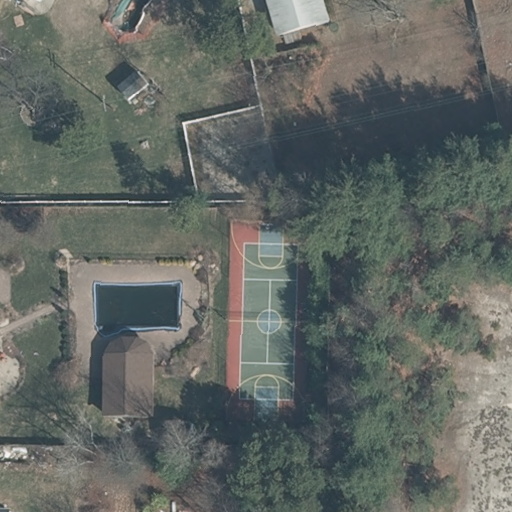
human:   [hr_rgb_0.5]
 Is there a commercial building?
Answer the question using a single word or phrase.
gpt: no

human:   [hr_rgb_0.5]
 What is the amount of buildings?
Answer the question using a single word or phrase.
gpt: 4

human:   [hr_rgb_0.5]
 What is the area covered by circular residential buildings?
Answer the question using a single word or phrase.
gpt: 0m2

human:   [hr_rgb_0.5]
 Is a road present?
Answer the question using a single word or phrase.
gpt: no

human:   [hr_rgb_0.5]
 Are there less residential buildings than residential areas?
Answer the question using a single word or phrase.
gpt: no

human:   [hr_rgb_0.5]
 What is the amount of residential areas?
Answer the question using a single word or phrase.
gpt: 1

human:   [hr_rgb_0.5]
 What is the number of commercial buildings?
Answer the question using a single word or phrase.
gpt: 0

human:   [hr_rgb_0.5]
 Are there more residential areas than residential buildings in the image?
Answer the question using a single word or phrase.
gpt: no

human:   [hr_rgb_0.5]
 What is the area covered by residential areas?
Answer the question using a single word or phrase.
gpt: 9196m2

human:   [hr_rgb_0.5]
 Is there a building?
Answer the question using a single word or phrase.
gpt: yes

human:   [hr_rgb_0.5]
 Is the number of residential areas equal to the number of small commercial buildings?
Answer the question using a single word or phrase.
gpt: no

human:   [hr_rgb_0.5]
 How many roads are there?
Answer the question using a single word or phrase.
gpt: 0

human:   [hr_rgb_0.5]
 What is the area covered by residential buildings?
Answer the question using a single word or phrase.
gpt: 361m2

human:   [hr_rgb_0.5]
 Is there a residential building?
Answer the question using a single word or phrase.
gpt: yes

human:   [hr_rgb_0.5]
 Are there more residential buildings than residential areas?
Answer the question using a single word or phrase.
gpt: yes

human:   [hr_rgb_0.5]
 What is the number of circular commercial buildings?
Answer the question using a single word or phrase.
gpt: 0

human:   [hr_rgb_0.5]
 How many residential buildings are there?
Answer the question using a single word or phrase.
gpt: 3

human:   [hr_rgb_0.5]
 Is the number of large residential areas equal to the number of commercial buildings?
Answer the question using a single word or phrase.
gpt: no

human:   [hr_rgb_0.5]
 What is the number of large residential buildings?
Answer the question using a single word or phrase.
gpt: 0

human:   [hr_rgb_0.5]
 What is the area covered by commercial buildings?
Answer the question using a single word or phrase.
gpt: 0m2

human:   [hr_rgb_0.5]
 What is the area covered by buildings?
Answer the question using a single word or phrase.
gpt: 384m2

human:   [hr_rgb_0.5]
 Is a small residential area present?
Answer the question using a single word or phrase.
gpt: no

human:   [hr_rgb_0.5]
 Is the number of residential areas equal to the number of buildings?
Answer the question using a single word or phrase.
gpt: no

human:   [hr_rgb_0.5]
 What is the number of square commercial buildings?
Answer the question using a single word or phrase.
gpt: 0

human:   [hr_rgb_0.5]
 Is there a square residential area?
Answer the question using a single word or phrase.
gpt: no

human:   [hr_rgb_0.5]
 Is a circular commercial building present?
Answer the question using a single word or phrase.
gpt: no

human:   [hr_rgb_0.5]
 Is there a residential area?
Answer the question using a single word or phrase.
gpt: yes

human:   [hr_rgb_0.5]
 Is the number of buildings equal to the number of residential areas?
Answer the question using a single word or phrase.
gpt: no

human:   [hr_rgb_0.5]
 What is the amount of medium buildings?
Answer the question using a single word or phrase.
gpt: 2

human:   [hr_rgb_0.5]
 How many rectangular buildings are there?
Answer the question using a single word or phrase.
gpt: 3

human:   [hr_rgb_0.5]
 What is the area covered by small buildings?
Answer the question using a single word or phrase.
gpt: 56m2

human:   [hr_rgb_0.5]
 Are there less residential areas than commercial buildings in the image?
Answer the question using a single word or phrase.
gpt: no

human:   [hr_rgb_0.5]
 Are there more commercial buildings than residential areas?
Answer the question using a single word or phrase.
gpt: no

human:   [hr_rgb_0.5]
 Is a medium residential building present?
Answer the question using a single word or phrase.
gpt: yes

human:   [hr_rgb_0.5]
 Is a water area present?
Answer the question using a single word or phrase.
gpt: no

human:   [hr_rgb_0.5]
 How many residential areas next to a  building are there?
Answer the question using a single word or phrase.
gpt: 1

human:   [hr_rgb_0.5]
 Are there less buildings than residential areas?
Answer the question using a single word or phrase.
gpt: no

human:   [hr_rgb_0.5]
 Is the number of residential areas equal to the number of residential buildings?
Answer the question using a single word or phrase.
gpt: no

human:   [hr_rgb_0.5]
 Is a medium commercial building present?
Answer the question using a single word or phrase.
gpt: no

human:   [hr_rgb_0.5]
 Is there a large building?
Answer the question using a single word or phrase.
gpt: no

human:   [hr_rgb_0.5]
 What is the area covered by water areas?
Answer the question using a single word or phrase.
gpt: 0m2

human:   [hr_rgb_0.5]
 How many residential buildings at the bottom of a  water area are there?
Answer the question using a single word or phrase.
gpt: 0

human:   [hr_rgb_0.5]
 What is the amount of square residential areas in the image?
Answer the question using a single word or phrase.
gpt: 0

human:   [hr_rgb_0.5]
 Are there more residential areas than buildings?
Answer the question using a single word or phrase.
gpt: no

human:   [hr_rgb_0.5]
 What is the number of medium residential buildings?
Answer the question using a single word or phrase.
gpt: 2

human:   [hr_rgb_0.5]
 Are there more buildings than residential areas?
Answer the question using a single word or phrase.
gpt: yes

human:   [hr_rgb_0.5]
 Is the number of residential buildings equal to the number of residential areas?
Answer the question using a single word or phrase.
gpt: no

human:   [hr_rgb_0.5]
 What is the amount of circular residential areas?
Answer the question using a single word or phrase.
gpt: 0

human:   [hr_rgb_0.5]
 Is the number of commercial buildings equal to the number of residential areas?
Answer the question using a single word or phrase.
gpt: no

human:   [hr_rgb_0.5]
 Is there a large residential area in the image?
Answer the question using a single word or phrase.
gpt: yes

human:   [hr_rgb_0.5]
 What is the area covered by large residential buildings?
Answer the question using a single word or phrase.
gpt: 0m2

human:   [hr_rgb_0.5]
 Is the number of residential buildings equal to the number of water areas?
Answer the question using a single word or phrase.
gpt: no

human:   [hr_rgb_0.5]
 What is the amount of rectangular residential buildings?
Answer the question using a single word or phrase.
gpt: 2

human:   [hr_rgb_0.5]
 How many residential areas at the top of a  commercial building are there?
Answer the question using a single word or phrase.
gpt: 0

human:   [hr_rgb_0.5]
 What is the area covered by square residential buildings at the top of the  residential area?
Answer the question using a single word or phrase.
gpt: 0m2

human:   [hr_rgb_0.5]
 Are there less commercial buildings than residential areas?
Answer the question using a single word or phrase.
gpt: yes

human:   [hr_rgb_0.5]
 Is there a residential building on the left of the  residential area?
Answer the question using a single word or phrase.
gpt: yes

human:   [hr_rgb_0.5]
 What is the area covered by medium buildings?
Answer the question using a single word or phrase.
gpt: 328m2

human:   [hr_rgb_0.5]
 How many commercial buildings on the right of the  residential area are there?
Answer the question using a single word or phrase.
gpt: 0

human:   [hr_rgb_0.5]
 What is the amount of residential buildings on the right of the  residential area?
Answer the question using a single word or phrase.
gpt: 1

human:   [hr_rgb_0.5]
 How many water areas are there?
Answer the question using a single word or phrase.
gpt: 0

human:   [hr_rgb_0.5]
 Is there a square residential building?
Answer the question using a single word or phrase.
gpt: no

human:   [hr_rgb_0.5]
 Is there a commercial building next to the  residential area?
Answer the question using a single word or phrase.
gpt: no

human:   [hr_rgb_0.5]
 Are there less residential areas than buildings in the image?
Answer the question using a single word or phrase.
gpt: yes